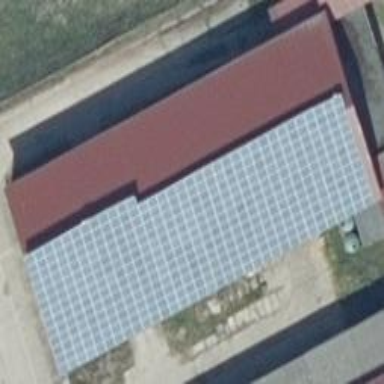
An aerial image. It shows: Building featuring small installation solar photovoltaic panel for electricity generation.